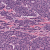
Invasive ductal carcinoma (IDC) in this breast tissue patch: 1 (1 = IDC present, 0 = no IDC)